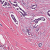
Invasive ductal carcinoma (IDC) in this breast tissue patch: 1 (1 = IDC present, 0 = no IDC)